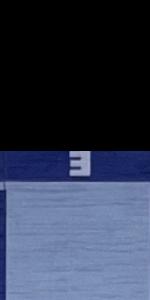
Label: Empty